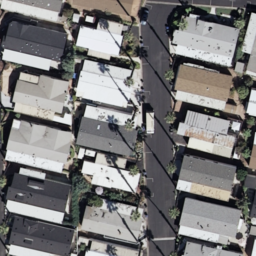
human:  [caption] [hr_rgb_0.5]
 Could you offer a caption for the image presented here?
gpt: Many mobile homes are closed to each other in the mobile home park .

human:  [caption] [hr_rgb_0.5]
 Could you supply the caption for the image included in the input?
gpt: Lots of mobile homes with plants surrounded in the mobile home park .

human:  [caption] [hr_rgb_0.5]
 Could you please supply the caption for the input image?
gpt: Many mobile homes arranged in lines in the mobile home park and some roads go through this area .

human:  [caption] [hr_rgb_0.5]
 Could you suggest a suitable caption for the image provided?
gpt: Many mobile homes arranged in lines in the mobile home park .

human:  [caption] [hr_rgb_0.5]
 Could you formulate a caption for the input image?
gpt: Lots of mobile homes are closed to each other and some roads go through this area .